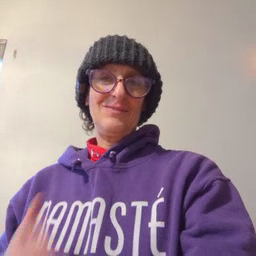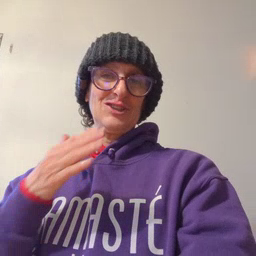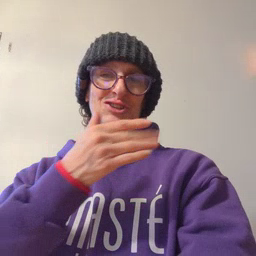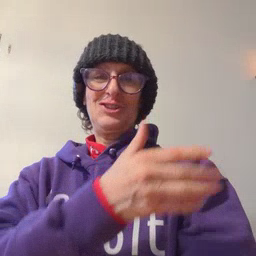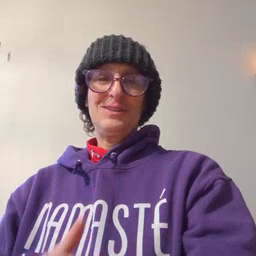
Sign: fish